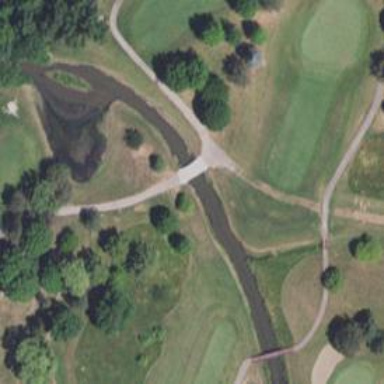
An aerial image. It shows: Path used for both walking and golf.